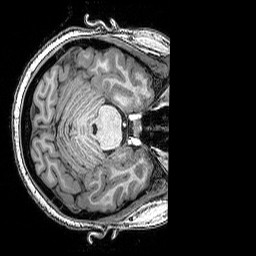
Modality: T1w
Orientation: axial
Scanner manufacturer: siemens
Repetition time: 2.5 s
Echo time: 0.00345 s